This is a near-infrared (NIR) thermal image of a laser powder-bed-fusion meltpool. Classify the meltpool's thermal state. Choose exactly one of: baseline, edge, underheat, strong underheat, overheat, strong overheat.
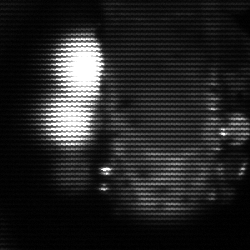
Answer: strong underheat